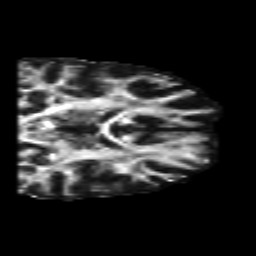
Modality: FA
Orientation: coronal
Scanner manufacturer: siemens
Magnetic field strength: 3 T
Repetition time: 6.8 s
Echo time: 0.093 s